Question: What is the icon for "Data Backup"?
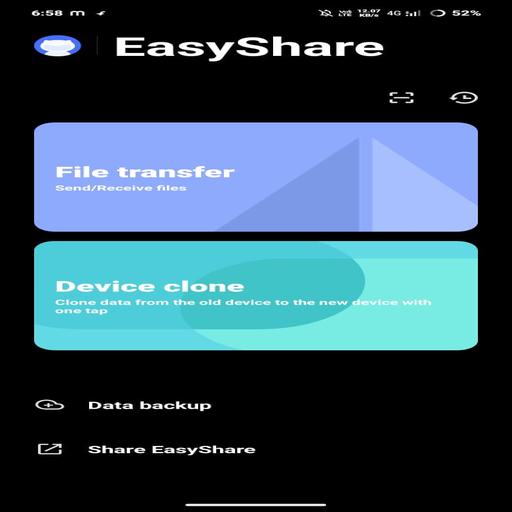
Answer: Cloud icon